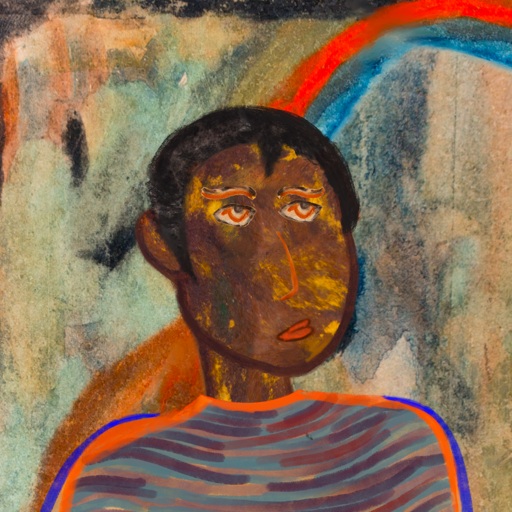
Background: Childish, Head And Neck Side: Comrade, Face Side: Experience, Bust: Experience, Hair Side: Roy_Bahadur, Head Accessory: Blank, Second Necklace: Blank, Necklace: Blank, Baby: Blank